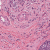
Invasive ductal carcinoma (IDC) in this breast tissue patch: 1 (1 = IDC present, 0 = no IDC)